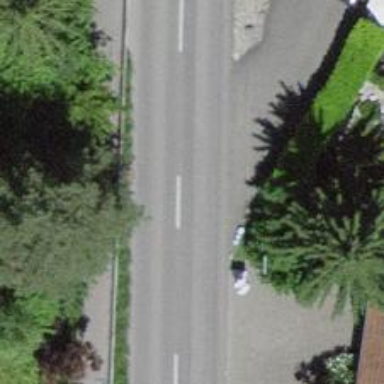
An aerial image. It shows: Asphalt road in residential area.